Question: Followed the steps in <URL> project into Android Studio. Unfortunately, I get an error below:
Failed to refresh Gradle project 'repeatingAlarm'
The project is using an unsupported version of the Android Gradle plug-in (0.6.3).
Fix plug-in version and re-import project
Quick Fix Failed
Unable to find any references to the Android Gradle plug-in in build.gradle files.
Please click the link to perform a textual search and then update the build files manually.
Here below is the build.gradle file:
'''
buildscript {
repositories {
mavenCentral()
}
dependencies {
classpath 'com.android.tools.build:gradle:0.6.+'
}
}
apply plugin: 'android'
dependencies {
// Add the support lib that is appropriate for SDK 4
compile "com.android.support:support-v4:18.0.+"
}
// The sample build uses multiple directories to
// keep boilerplate and common code separate from
// the main sample code.
List<String> dirs = [
'main', // main sample code; look here for the interesting stuff.
'common', // components that are reused by multiple samples
'template'] // boilerplate code that is generated by the sample template process
android {
compileSdkVersion 19
buildToolsVersion "18.0.1"
sourceSets {
main {
dirs.each { dir ->
java.srcDirs "src/${dir}/java"
res.srcDirs "src/${dir}/res"
}
}
instrumentTest.setRoot('tests')
instrumentTest.java.srcDirs = ['tests/src']
}
}
'''
And here the IDE told me an error like this:

What am I supposed to do?
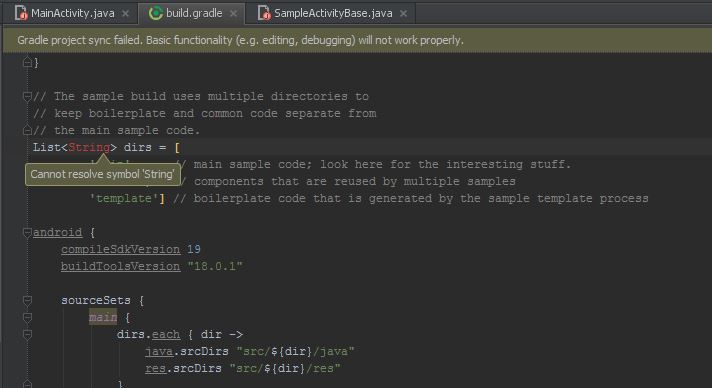
Answer: change buildToolsVersion "18.0.1" to latest version like "20.0.1", it will work :)